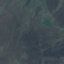
Label: HerbaceousVegetation